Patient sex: F
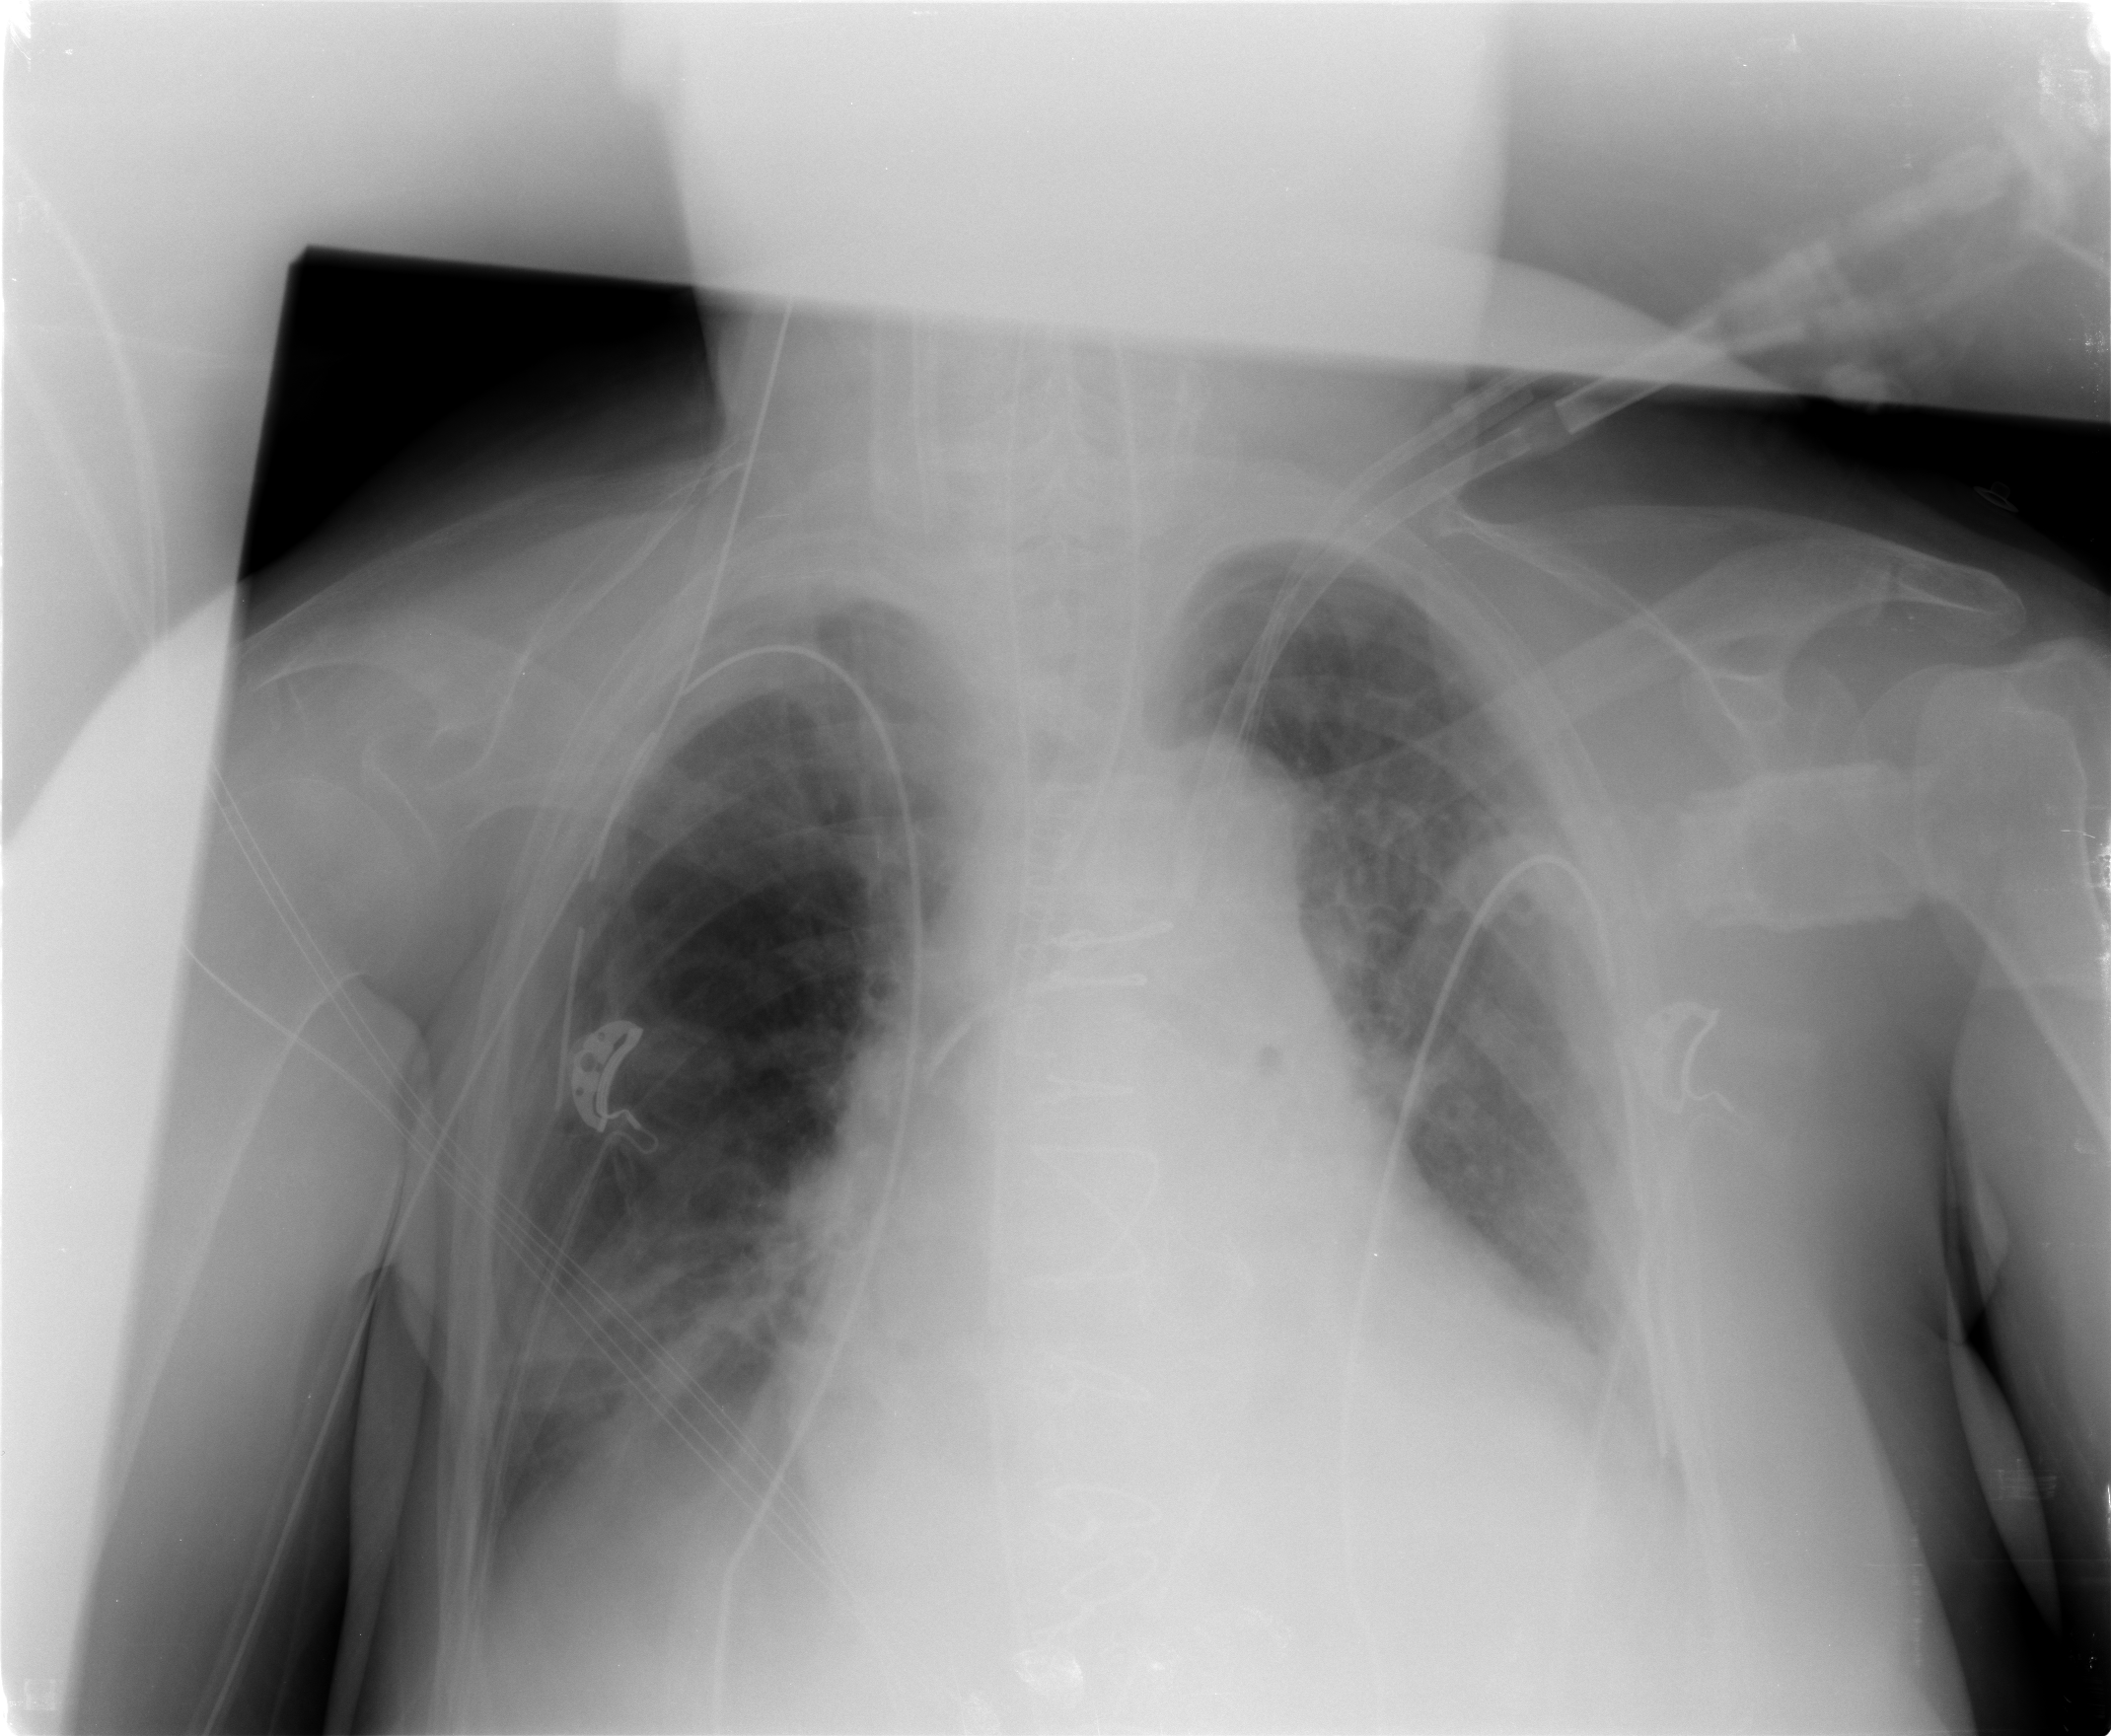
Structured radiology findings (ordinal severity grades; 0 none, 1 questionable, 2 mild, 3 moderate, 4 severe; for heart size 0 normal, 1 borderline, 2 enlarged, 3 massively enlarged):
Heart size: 2
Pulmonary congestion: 2
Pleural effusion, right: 2
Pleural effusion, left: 2
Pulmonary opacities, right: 2
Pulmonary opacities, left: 1
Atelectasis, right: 2
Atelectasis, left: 0